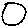
Label: circle